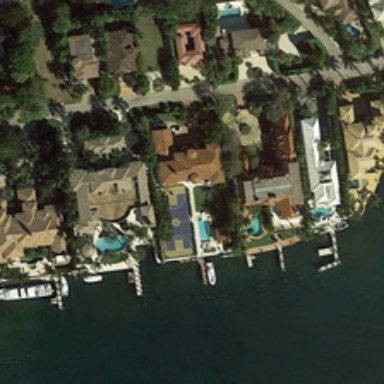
Some building with swimming pools and green trees are near a river .